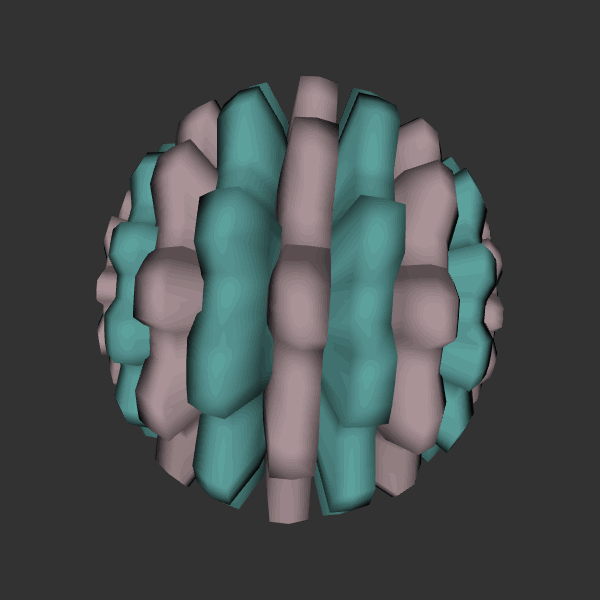
Background: dark